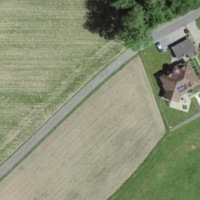
EUNIS habitat code: 25
Species observed at this site:
Sambucus racemosa